Field crop: maize
Growth stage: 2
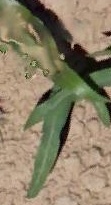
Species: maize